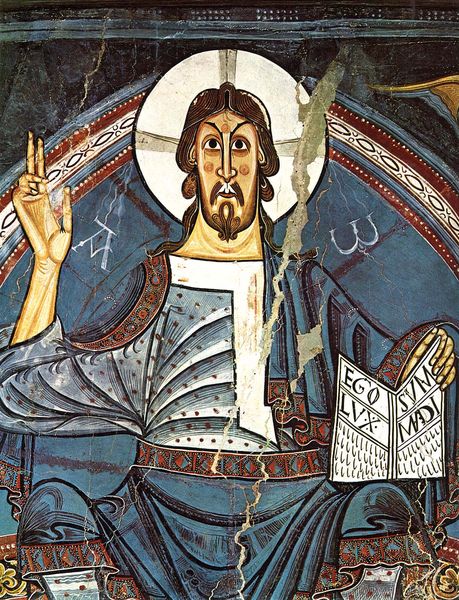
Titel: Wandmalerei aus San Clemente de Tahull (ursprünglich)
Institution: Barcelona, Museo de Arte de Cataluna
Schlagwörter: blau, gott, hand, braun, rot, muster, bart, bibel, gewand, inschrift, wandgemälde, buch, heiligenschein, christus, jesus, segnung, gebote, heilig, zehn, mandorla, segensgestus, thronen, jasus, ego, 10, sum